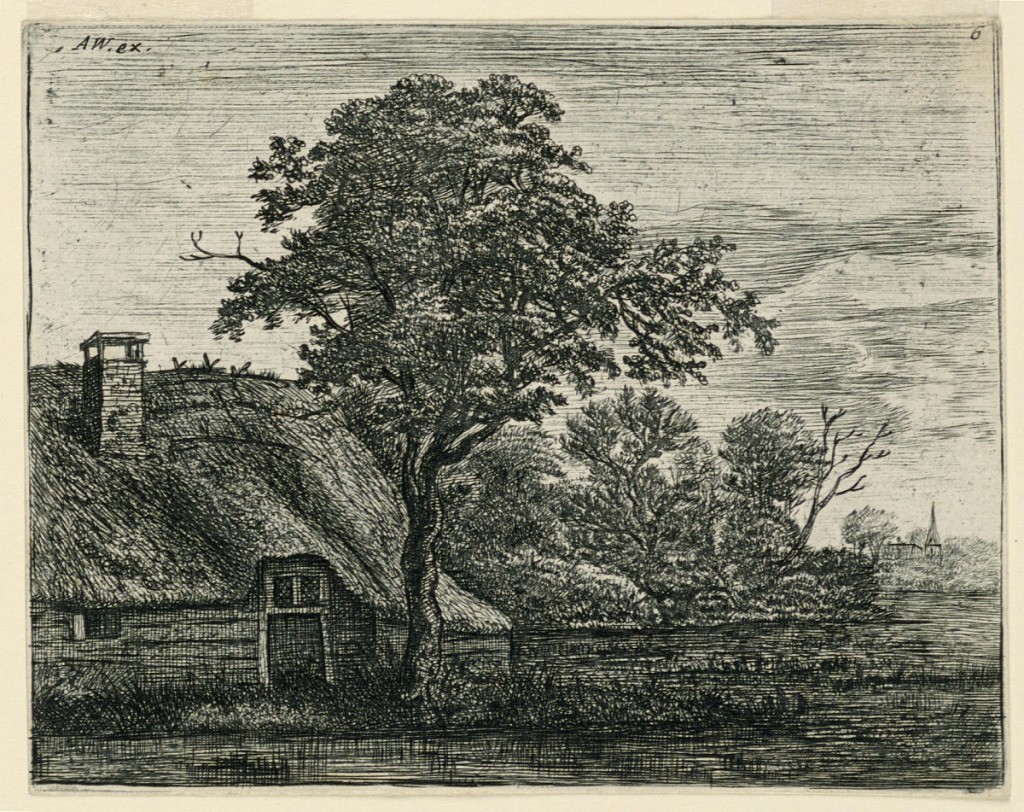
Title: Thatched Cottage by a Swamp in the Evening Light
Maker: Antoni Waterloo, 1618–1677
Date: ca. 1650
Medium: Etching on paper
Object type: Print
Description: A thatched cottage stands behind a large tree, left, on the edge of a swamp; a church spire in right distance, seen in the evening light.